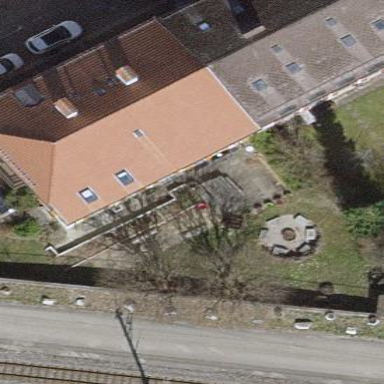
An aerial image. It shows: Apartment building with side-hipped roof.